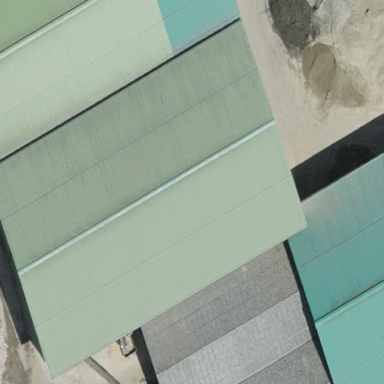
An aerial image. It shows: Industrial building.